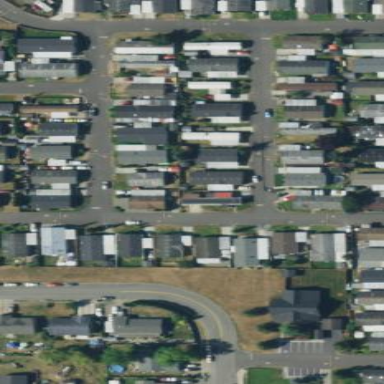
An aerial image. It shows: Mobile residential area.